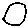
Label: circle